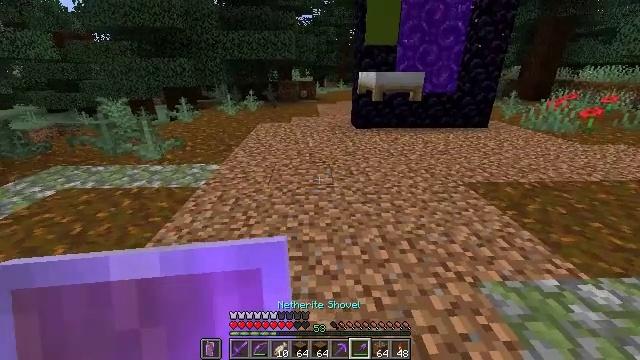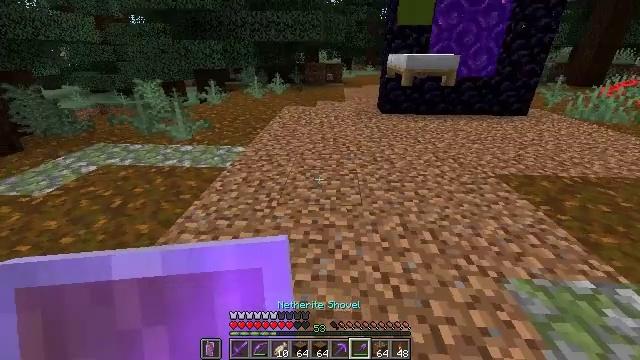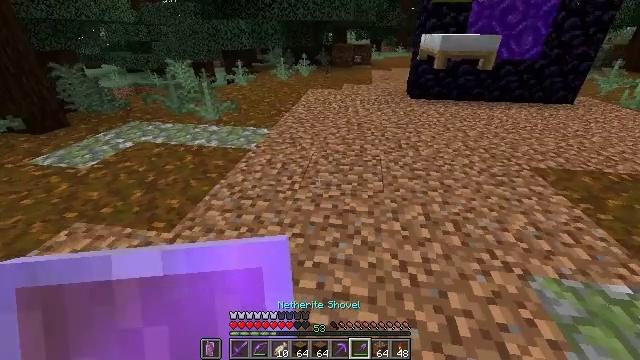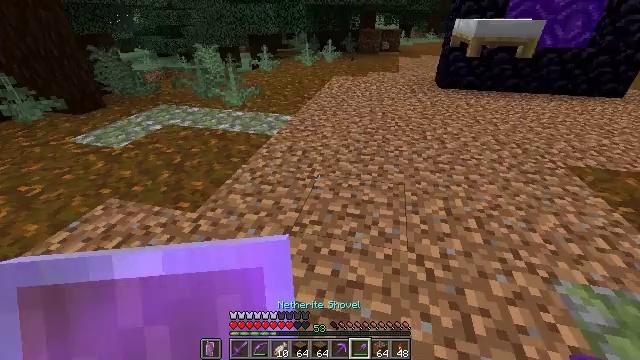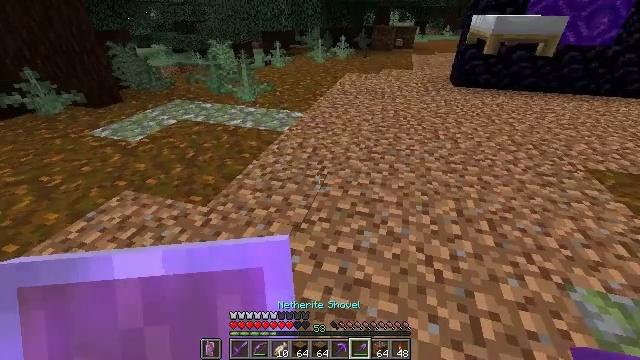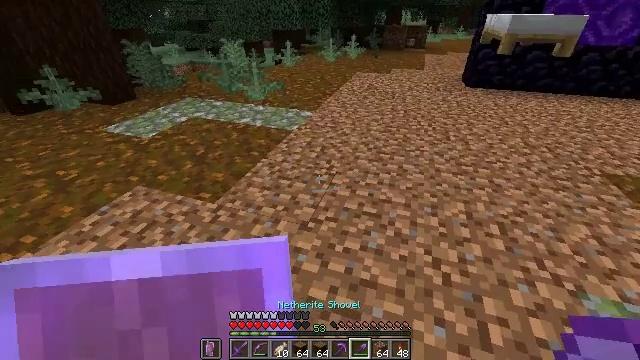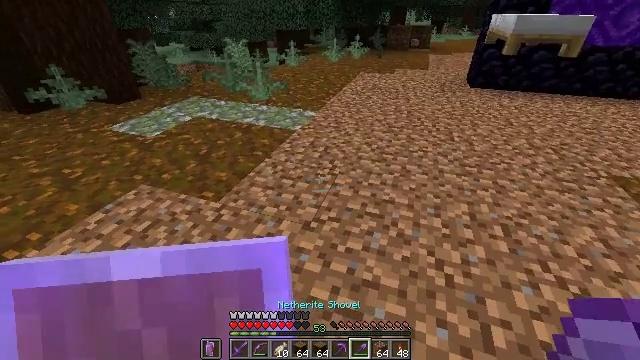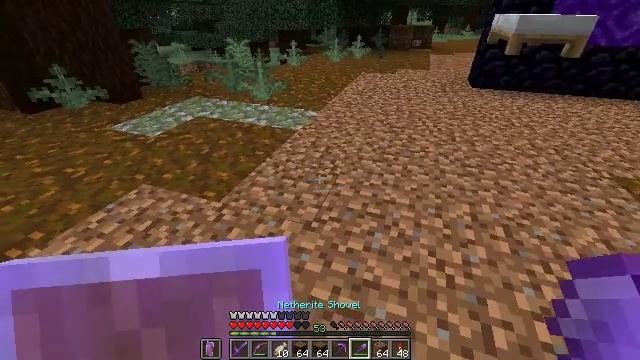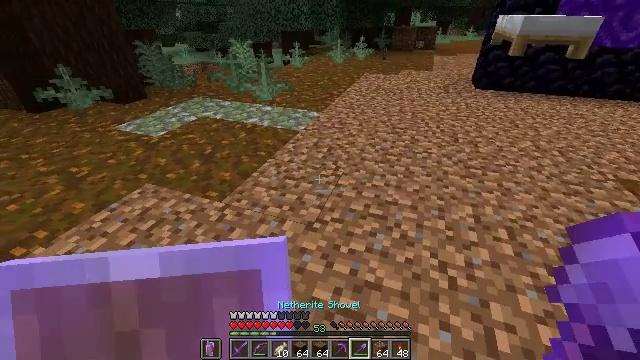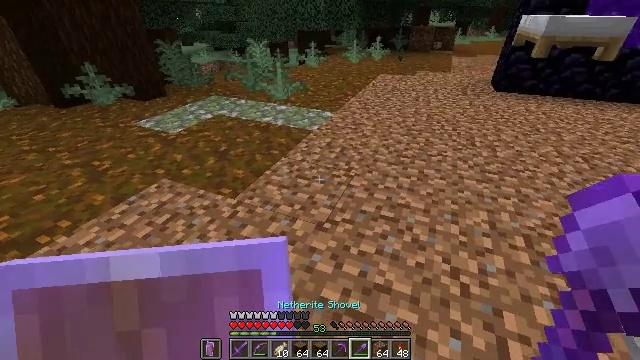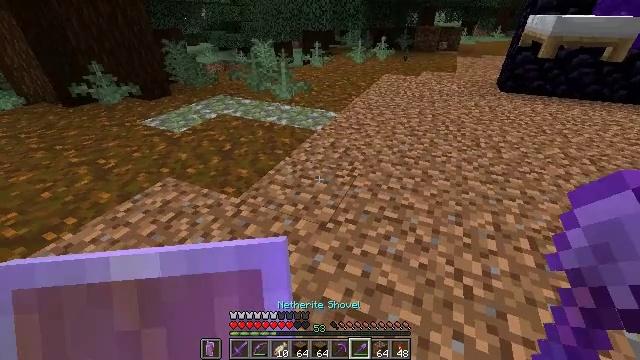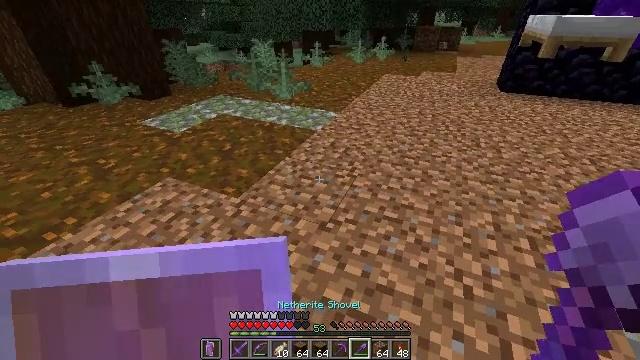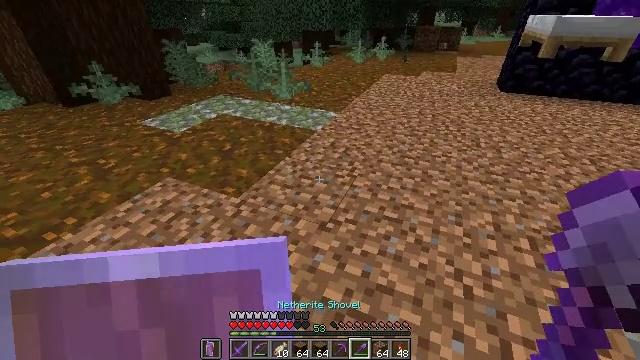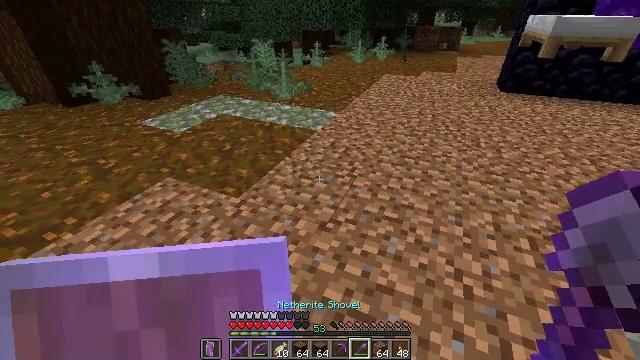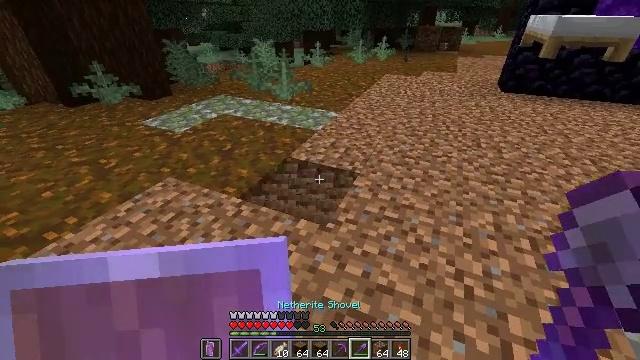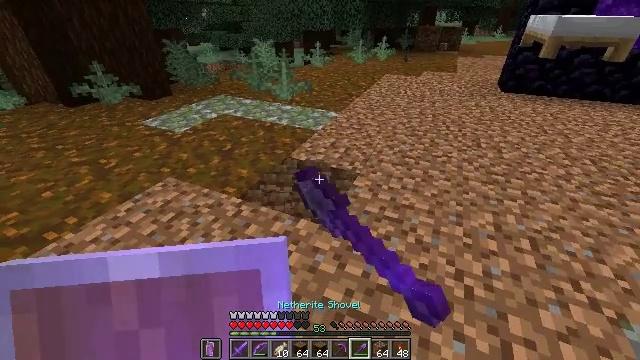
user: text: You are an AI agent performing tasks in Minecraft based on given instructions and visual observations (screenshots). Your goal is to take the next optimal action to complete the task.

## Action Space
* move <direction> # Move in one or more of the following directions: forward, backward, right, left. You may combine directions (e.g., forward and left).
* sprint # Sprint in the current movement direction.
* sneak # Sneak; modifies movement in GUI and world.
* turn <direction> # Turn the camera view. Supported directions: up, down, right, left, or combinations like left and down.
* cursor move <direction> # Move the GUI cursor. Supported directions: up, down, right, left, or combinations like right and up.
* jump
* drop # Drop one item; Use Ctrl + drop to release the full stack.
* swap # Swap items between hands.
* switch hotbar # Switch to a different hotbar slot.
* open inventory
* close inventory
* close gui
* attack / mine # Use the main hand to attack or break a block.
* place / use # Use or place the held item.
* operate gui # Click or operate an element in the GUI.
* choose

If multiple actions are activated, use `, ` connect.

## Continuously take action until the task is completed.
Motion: motion action
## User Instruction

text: Gather dirt.
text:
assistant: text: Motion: turn left and down
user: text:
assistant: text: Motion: turn left and down
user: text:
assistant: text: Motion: turn left and down
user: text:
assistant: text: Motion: turn left
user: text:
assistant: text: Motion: turn left
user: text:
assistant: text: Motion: no_op
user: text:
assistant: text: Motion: no_op
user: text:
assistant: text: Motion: no_op
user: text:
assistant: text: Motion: turn left
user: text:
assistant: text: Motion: no_op
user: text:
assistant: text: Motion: no_op
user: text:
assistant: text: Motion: no_op
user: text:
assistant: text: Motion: no_op
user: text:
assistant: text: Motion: attack / mine
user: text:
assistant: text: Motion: attack / mine
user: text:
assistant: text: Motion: move right, attack / mine
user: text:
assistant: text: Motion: move right, turn right, attack / mine
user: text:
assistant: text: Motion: move right, turn right, attack / mine
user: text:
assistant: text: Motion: move right, turn right, attack / mine
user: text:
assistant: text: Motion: move right, turn right, attack / mine
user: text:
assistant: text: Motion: move right, turn right, attack / mine
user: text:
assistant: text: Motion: move right, turn right and up, attack / mine
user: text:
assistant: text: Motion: move right, turn right and up, attack / mine
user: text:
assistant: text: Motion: move right, turn right, attack / mine
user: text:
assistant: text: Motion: move right, turn right and up, attack / mine
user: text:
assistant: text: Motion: turn right and up, attack / mine
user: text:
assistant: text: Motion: attack / mine